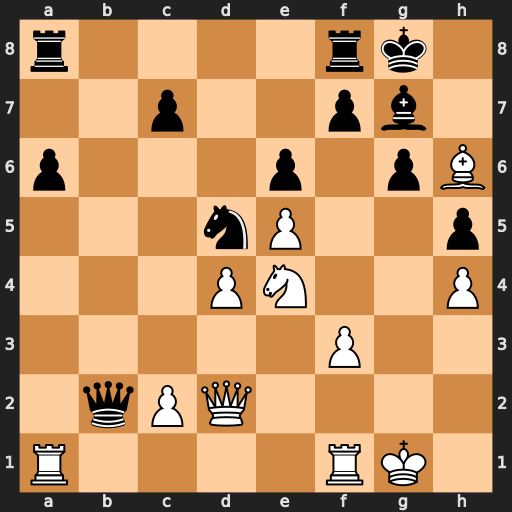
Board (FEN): r4rk1/2p2pb1/p3p1pB/3nP2p/3PN2P/5P2/1qPQ4/R4RK1
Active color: w
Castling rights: -
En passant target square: -
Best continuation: Bxg7 Kxg7 Rfb1 Qb5 Rxb5